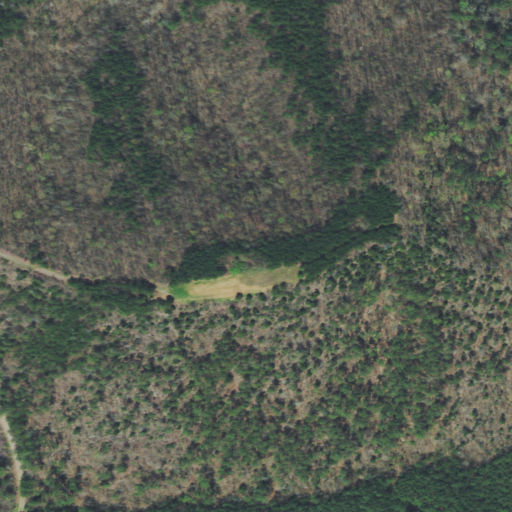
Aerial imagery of mountain in Tennessee named Birchfield Mountain containing mixed forest, deciduous forest, evergreen forest, and open development